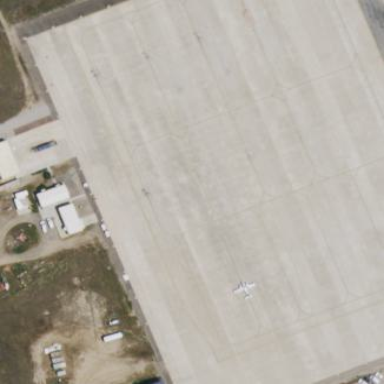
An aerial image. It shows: Apron at the airport.